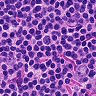
Metastatic tissue present: no